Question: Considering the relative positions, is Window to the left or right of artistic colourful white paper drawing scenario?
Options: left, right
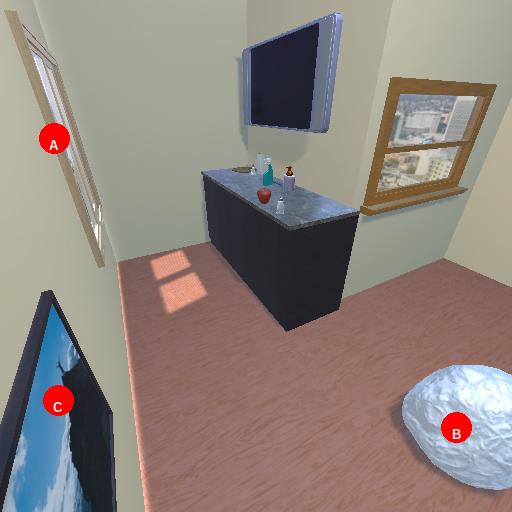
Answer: left